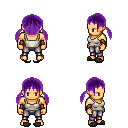
a pixel art fantasy rpg character, male body template, human, tanned skin, white pirate shirt, metal pants, purple twin-tailed hairstyle, leather bracers, gray slippers, four views (front, back, left, right), 2x2 character sprite sheet, small pixel art, hard edges, no anti-aliasing